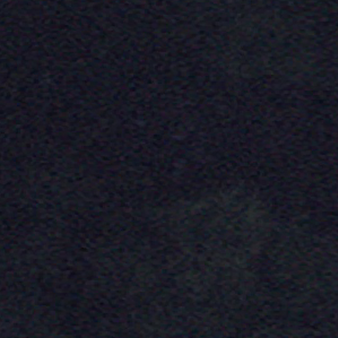
Label: other